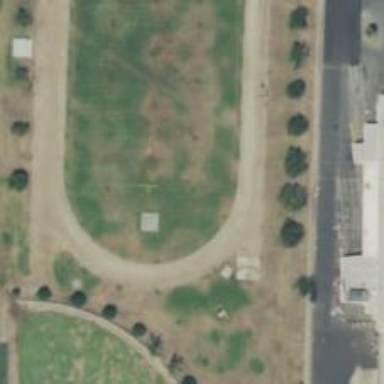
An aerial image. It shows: Track in leisure land.